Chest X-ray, AP view. Patient: 58 years old, sex F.
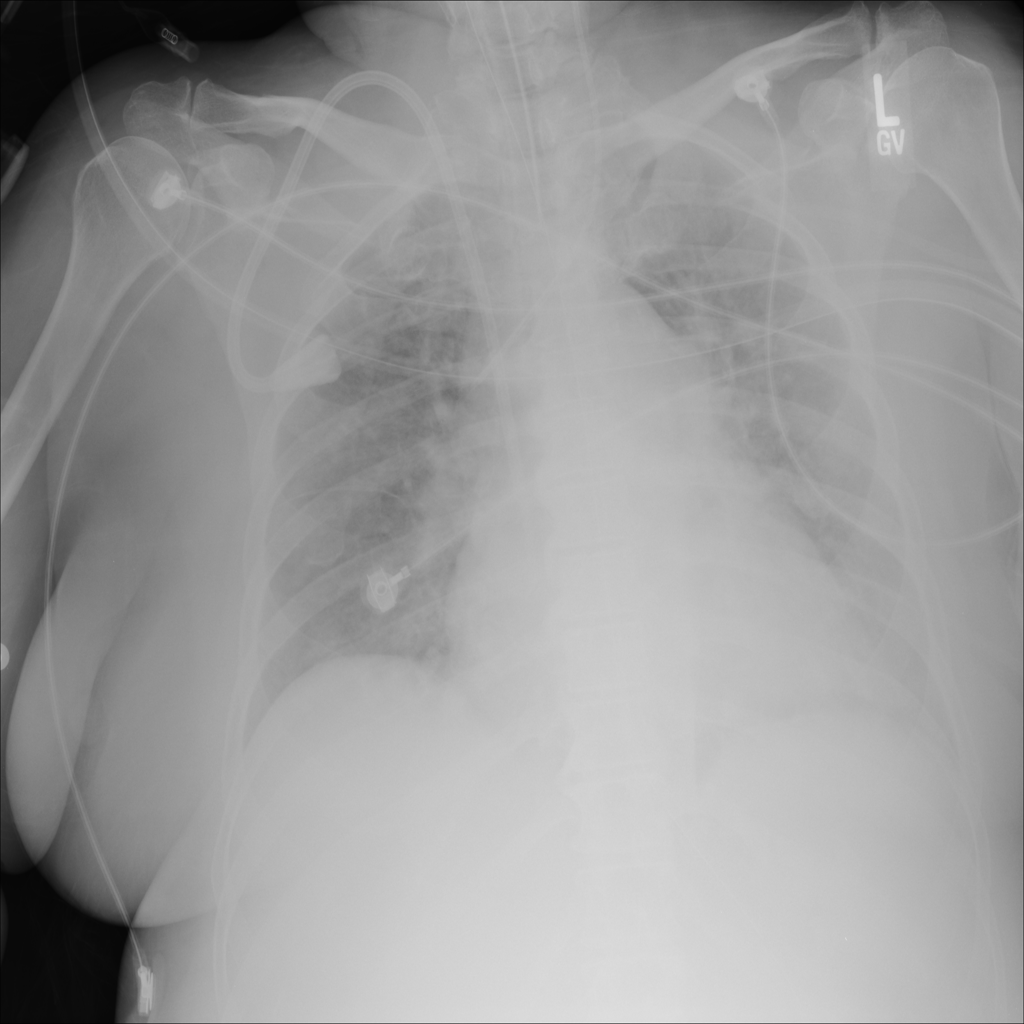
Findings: No Finding